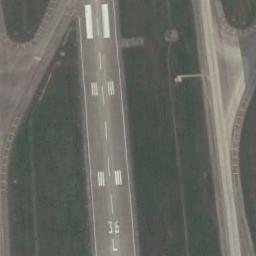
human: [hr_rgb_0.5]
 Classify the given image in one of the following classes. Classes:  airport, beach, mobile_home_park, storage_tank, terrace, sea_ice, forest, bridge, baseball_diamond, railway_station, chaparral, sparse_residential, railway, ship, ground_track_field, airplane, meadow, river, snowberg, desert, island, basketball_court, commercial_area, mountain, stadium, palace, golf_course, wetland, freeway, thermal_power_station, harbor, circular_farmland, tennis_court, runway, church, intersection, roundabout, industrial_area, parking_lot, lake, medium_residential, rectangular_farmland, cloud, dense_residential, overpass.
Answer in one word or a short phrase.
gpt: runway